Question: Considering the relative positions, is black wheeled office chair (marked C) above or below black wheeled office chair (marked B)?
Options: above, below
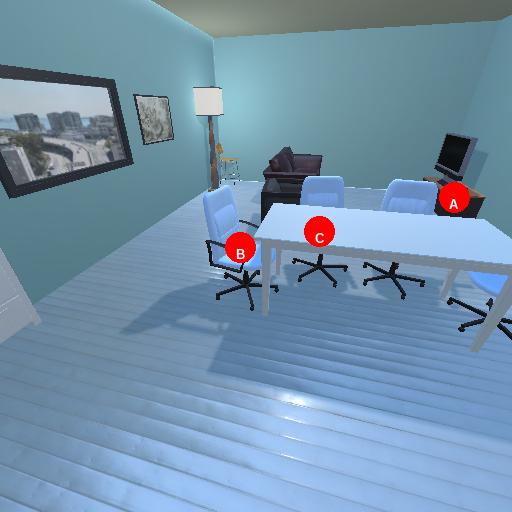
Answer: above